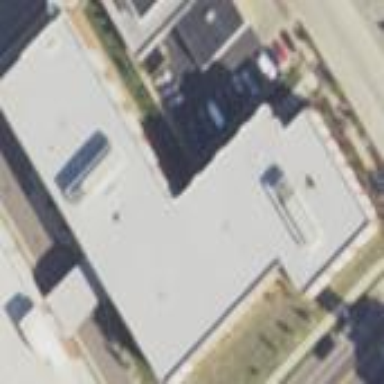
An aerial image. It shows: Clinic building offering healthcare services.